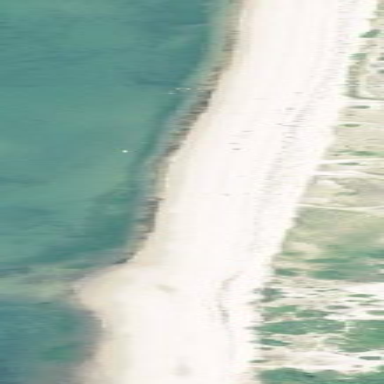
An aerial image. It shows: Sandy beach.